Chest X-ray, PA view. Patient: 49 years old, sex F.
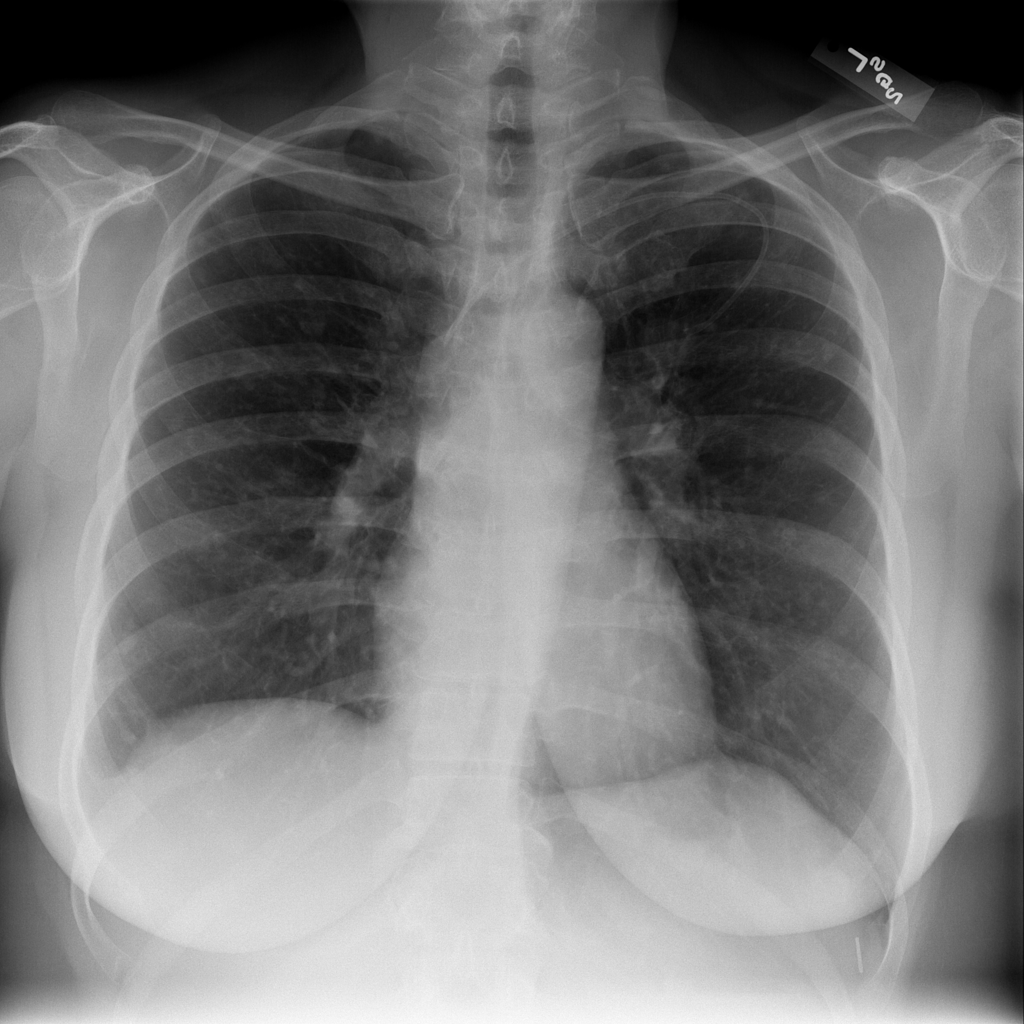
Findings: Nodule